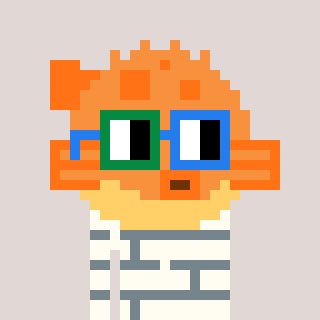
a pixel art character with square green and blue glasses, a pufferfish-shaped head and a grayscale-colored body on a warm background